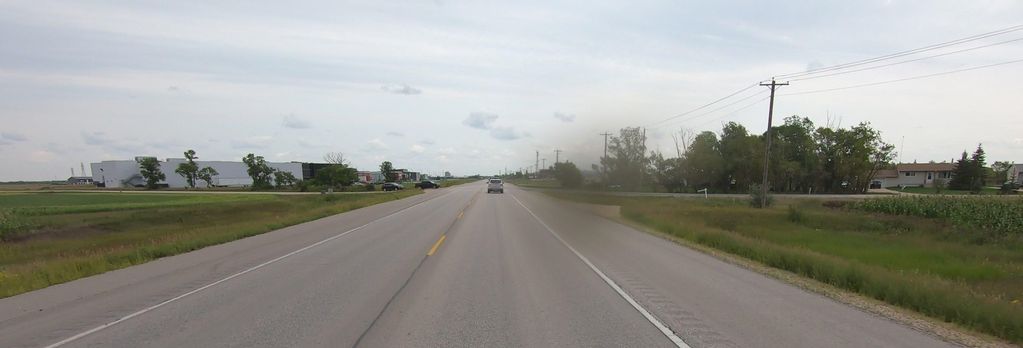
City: winnipeg